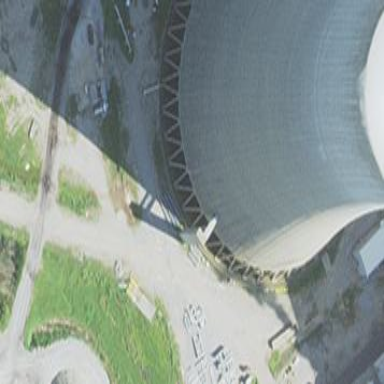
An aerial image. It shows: Building with cooling tower that serves as man-made structure.